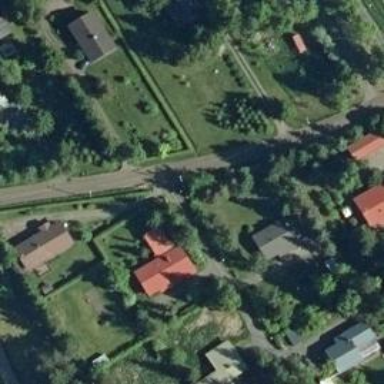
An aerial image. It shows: Residential road with historic significance.